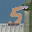
Label: 5